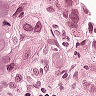
Metastatic tissue present: yes